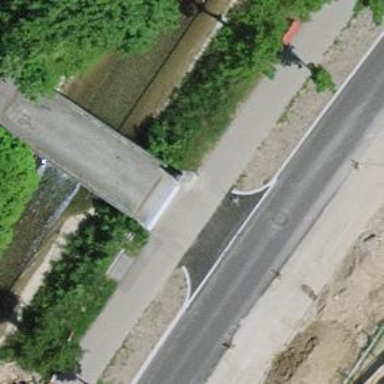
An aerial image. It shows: Residential road with asphalt surface that features bridge.